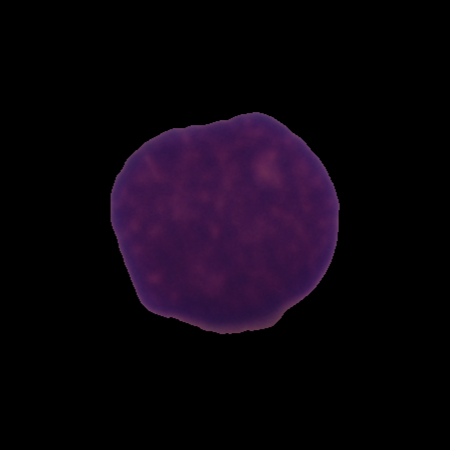
Label: healthy